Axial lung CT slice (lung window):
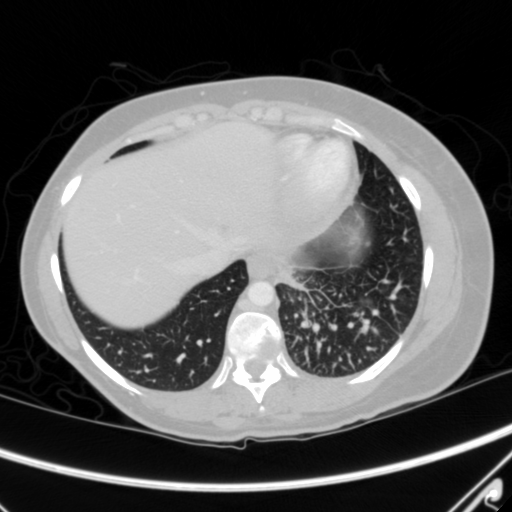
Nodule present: no